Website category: book
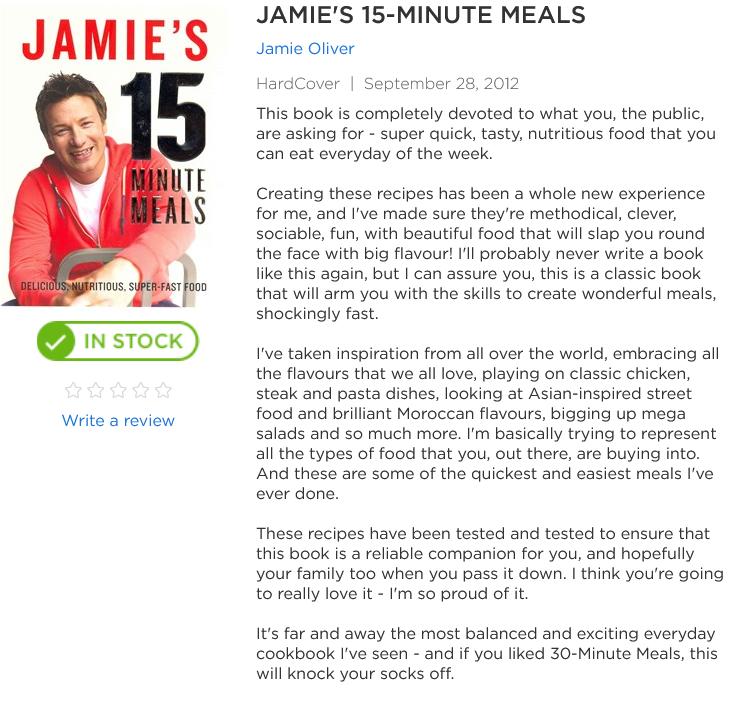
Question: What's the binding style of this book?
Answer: HardCover

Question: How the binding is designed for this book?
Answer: HardCover

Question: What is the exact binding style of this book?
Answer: HardCover

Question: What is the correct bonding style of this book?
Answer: HardCover

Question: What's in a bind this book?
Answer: HardCover

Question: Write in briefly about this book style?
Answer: HardCover

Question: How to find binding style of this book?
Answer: HardCover

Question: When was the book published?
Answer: September 28, 2012

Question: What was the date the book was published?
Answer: September 28, 2012

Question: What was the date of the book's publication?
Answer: September 28, 2012

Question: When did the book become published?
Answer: September 28, 2012

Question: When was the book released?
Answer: September 28, 2012

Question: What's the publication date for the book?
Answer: September 28, 2012